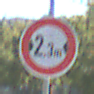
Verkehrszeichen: TatsaechlicheBreite2Komma3
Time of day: Midday
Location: Outdoor (Urban)
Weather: Clear
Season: NotSpecified
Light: Natural